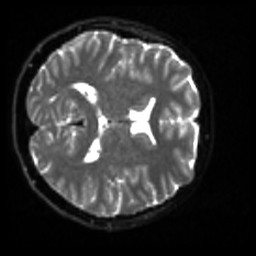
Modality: sbref
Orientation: axial
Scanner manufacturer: siemens
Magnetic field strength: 3 T
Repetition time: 4 s
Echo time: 0.0594 s